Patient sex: M
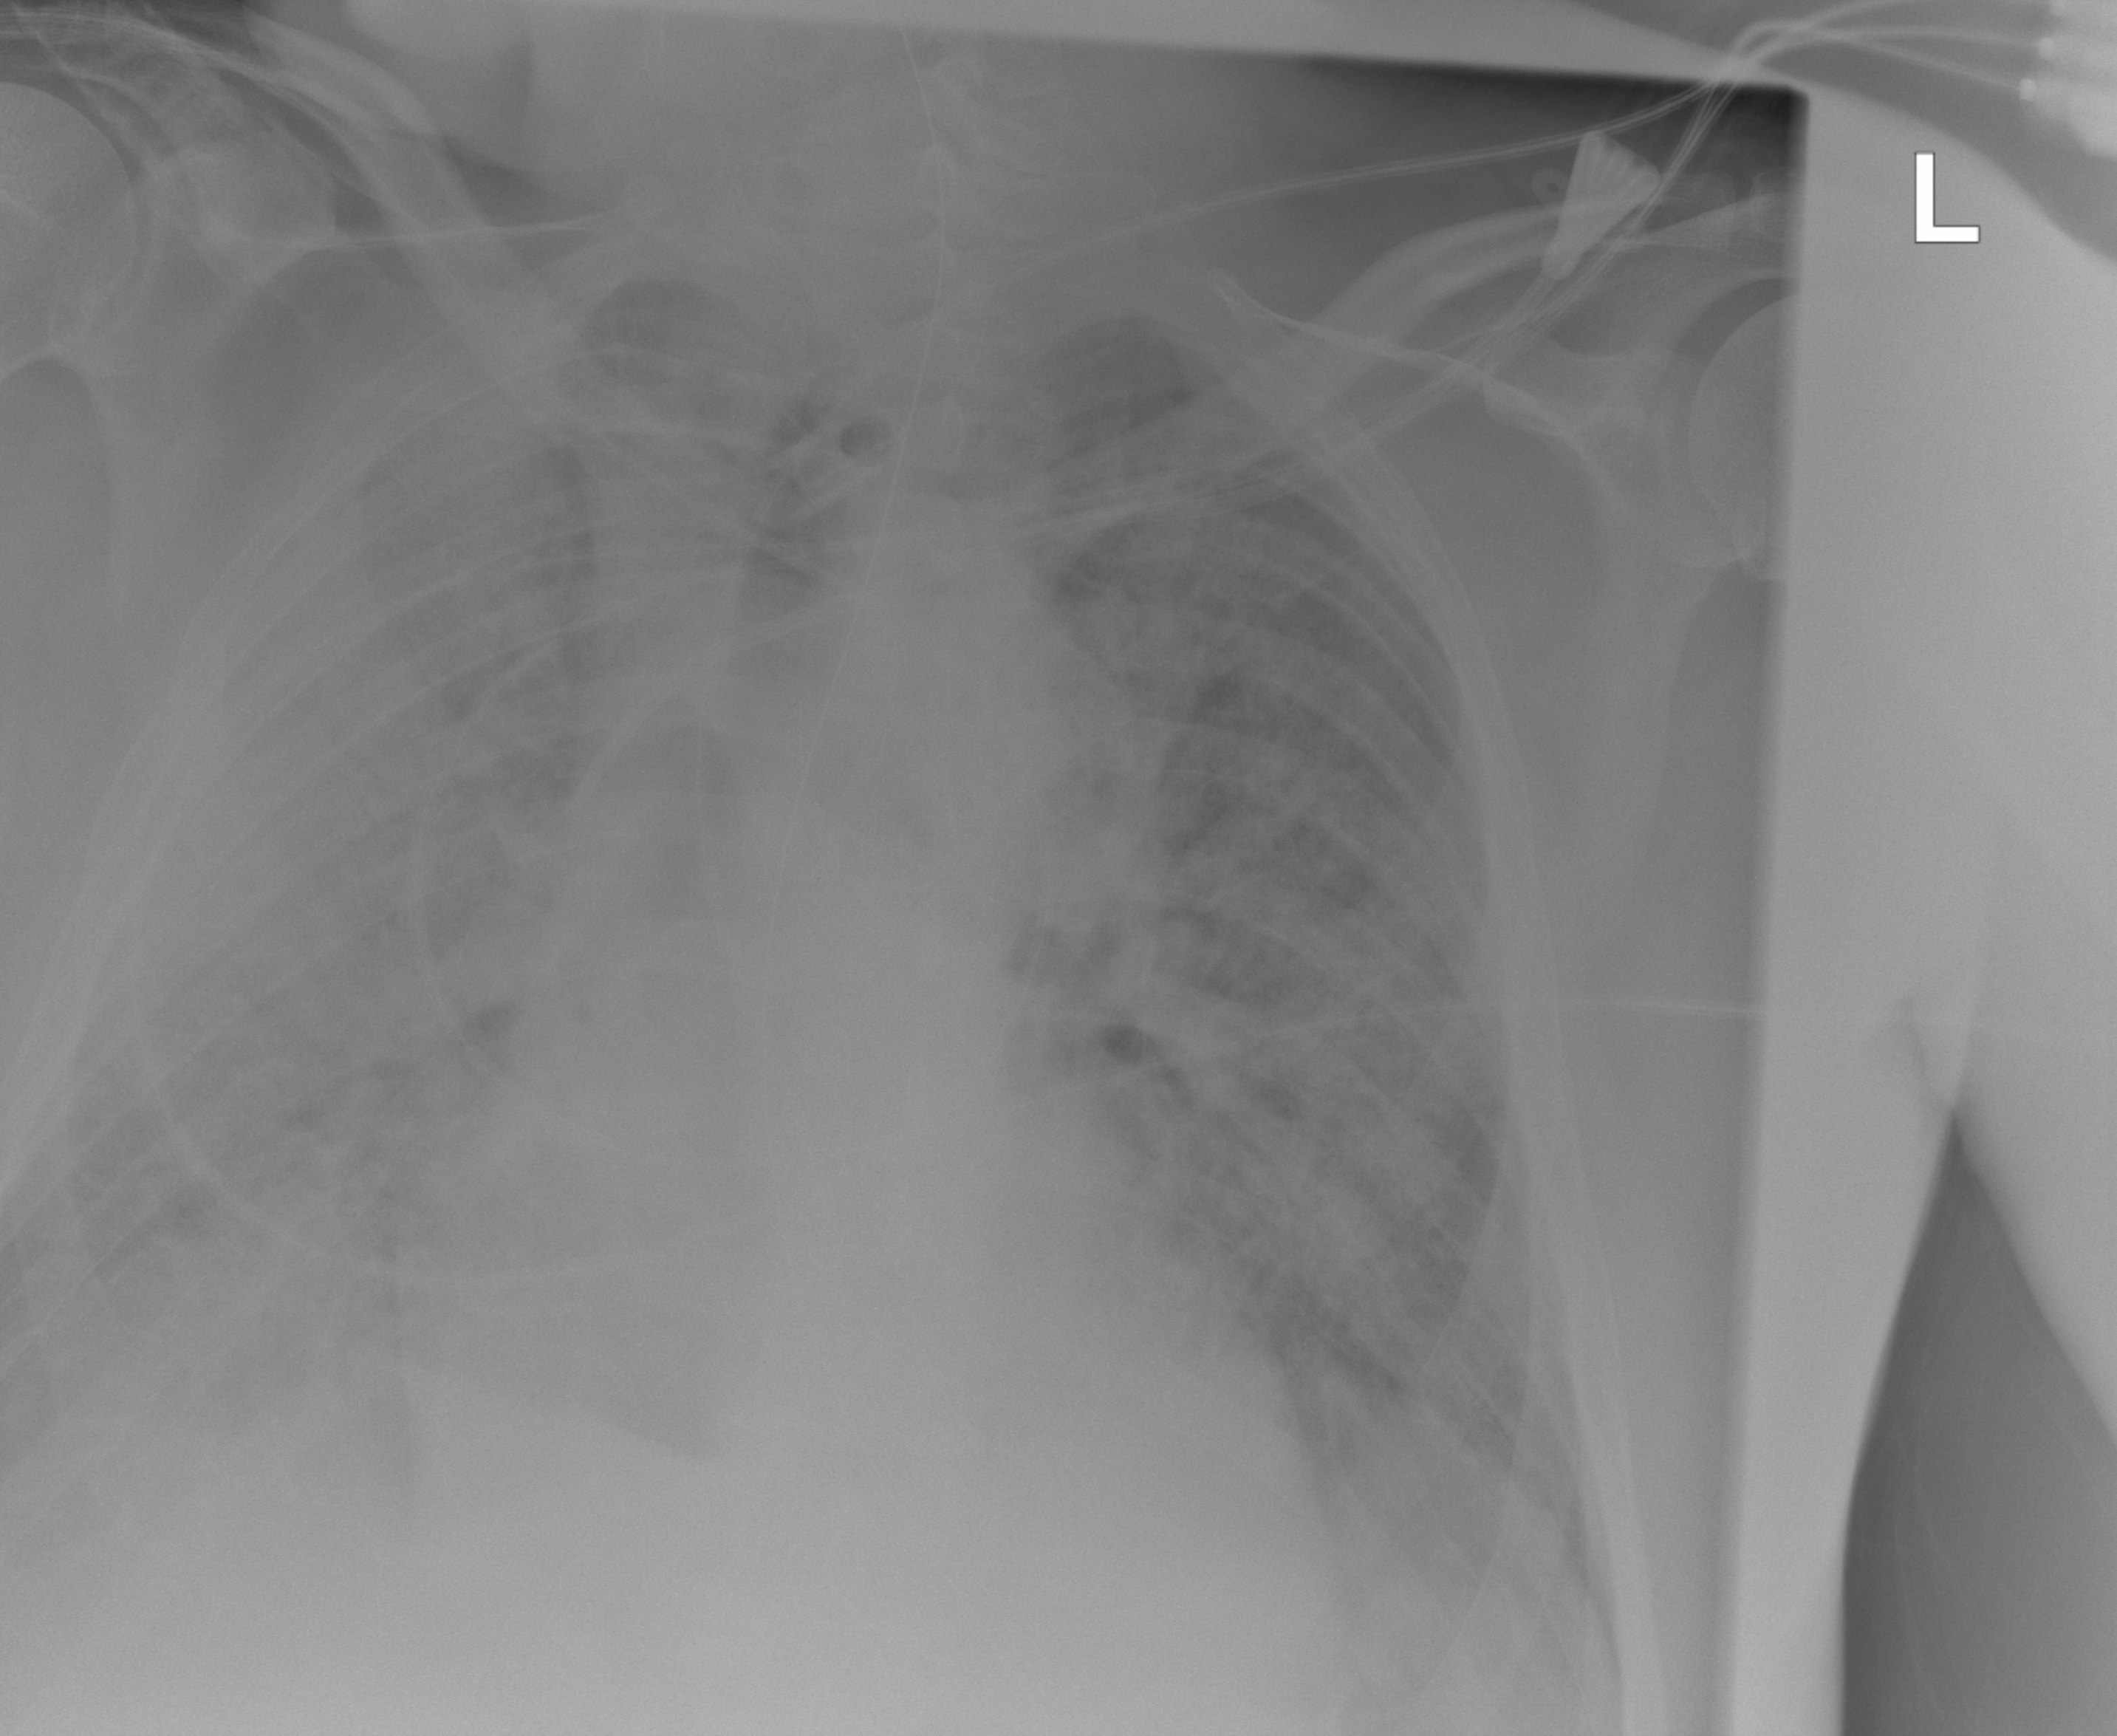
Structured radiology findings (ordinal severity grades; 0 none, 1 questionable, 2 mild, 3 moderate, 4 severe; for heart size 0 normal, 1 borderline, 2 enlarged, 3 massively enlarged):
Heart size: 2
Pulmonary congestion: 3
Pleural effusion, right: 3
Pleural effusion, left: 2
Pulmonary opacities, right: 4
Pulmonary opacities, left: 3
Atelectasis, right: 4
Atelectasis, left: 2